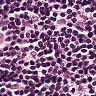
Metastatic tissue present: no